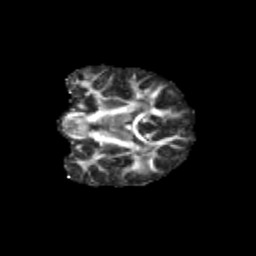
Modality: FA
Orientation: coronal
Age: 10
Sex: female
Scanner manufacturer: siemens
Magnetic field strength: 3 T
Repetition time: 3.8 s
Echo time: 0.07 s